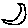
Label: moon